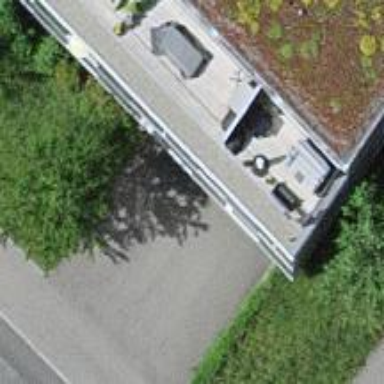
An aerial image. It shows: Parking entrance.